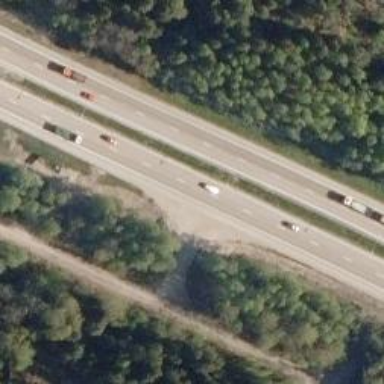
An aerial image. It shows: Asphalt motorway.